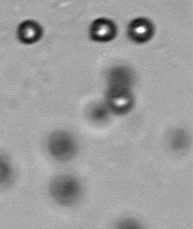
Label: Phaeocystis